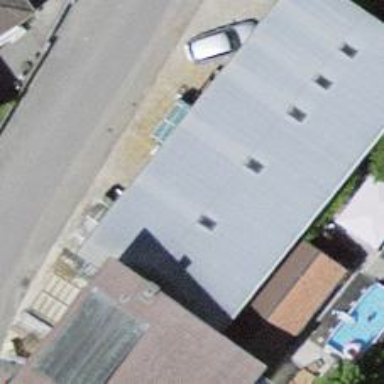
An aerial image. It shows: Hardware shop.